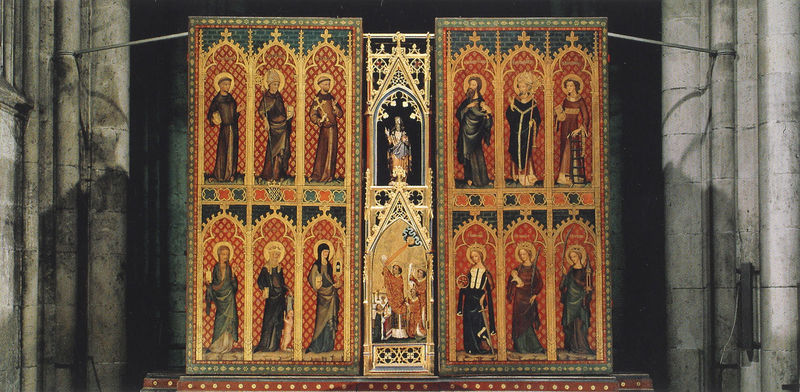
Titel: Retabel aus St. Klara zu Köln
Standort: Köln, Dom (EU - D - NRW)
Schlagwörter: blau, frauen, grün, männer, orange, schwarz, säulen, rot, malerei, ornament, stein, kirche, gold, turm, farben, rad, leiter, bischof, kreuz, altar, heiligenschein, kreuze, christus, jesus, jesus christus, mittelalter, mönch, mönche, heilige, heiligtum, jünger, maria, magdalena, zwölf, altarbild, demut, heiligenscheine, barbara, katharina, triptychon, apostel, kreue, reliquienaltar, kirchenaltar, tabanakel, zwölf heilige, reliquen, zwölfapostel